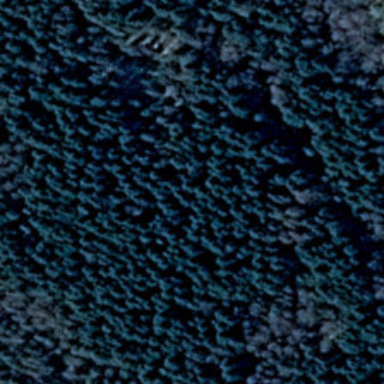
The vast land was covered with trees .